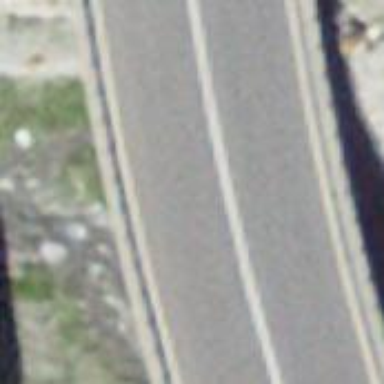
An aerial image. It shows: Secondary road on asphalt bridge.